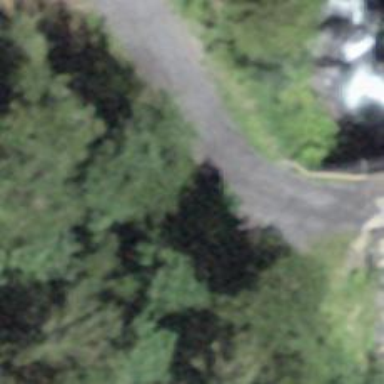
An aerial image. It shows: Track road on bridge.